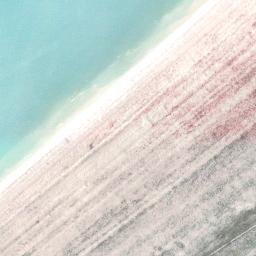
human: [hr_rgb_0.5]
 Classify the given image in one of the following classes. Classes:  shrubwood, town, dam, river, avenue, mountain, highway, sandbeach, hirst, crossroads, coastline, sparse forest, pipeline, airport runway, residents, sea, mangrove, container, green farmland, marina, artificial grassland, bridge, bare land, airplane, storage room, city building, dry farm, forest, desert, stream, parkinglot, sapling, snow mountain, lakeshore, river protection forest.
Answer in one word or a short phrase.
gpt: coastline